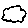
Label: cloud